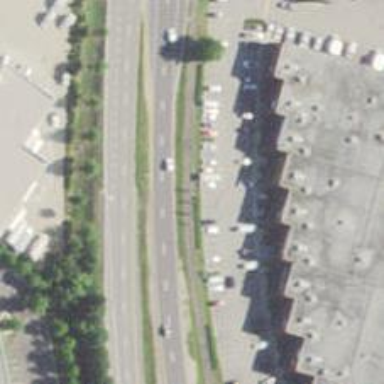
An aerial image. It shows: Asphalt cycleway.